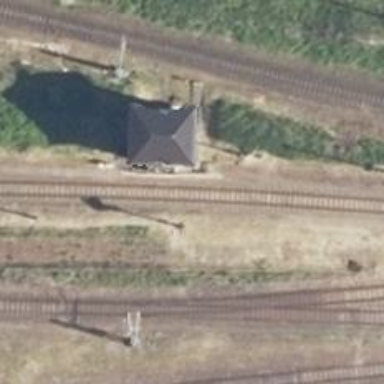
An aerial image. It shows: Railway signal.